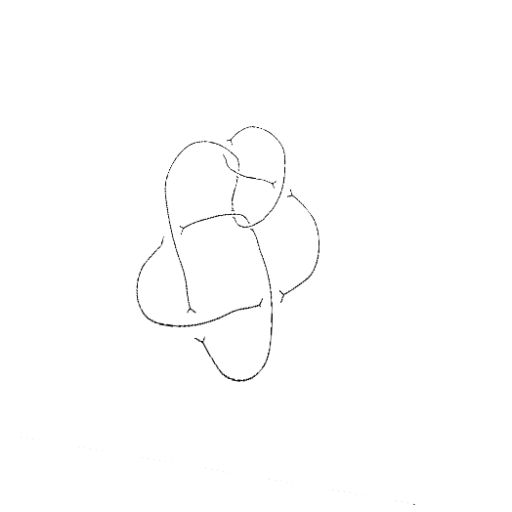
Crossing number: 8